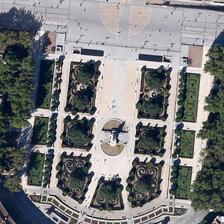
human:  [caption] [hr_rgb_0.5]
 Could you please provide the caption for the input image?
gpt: this is a square, road, trees and grassland .

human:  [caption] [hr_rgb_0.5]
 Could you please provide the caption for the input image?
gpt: this is a square, road, trees and grassland .

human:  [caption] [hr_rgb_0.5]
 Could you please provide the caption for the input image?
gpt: it is cream-colored land, gray road, green trees and grassland .

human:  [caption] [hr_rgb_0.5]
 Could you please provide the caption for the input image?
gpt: it is cream-colored land, gray road, green trees and grassland .

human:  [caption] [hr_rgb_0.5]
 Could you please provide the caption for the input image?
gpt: this is a square, road, trees and grassland .